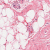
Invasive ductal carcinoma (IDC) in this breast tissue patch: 0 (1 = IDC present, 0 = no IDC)